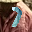
Label: 7